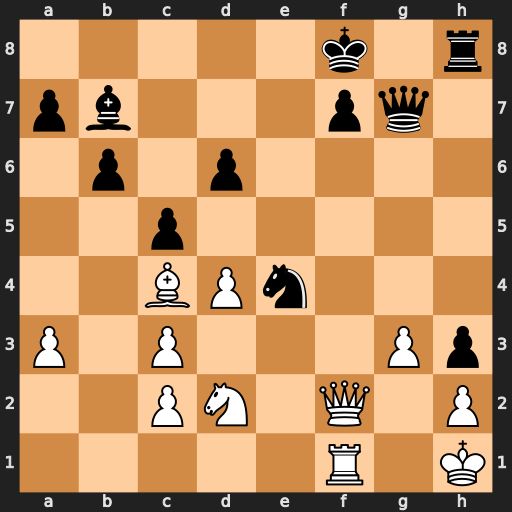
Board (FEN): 5k1r/pb3pq1/1p1p4/2p5/2BPn3/P1P3Pp/2PN1Q1P/5R1K
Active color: w
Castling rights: -
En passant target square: -
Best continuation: Qxf7+ Qxf7 Rxf7+